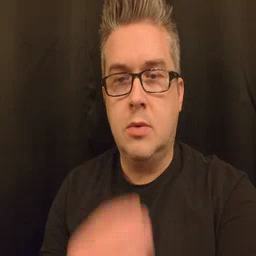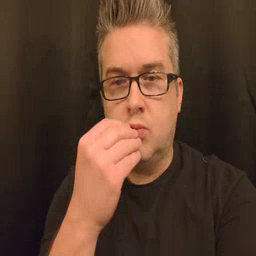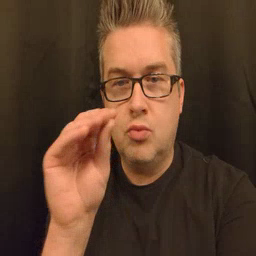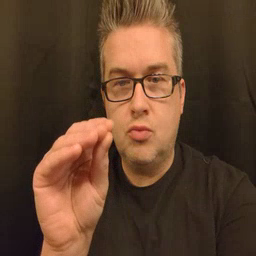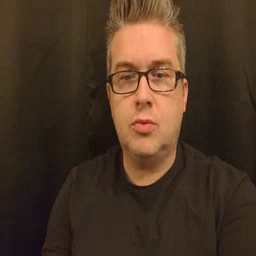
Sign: kiss